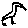
Label: bird